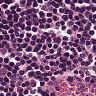
Metastatic tissue present: no